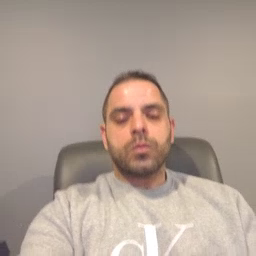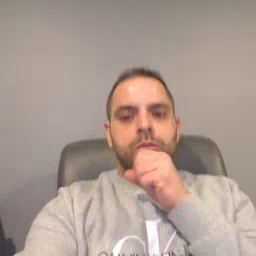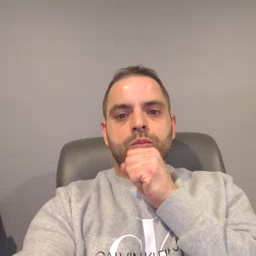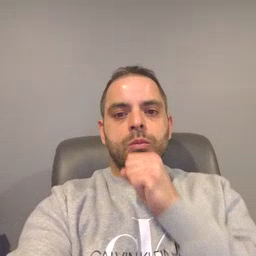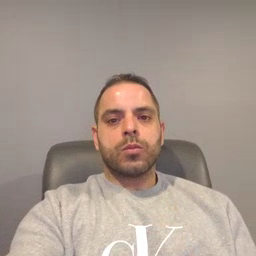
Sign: orange